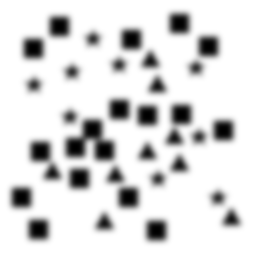
Squares: 18
Triangles: 9
Stars: 9
Total shapes: 36